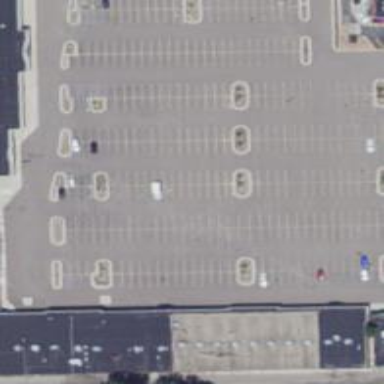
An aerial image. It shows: Mall building.